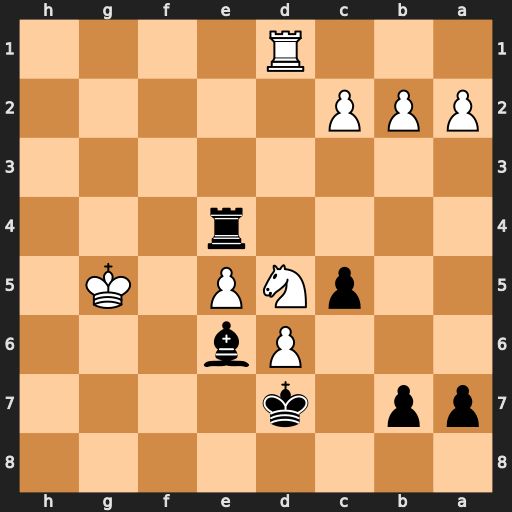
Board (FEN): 8/pp1k4/3Pb3/2pNP1K1/4r3/8/PPP5/3R4
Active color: b
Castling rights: -
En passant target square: -
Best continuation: Rxe5+ Kf4 Rxd5